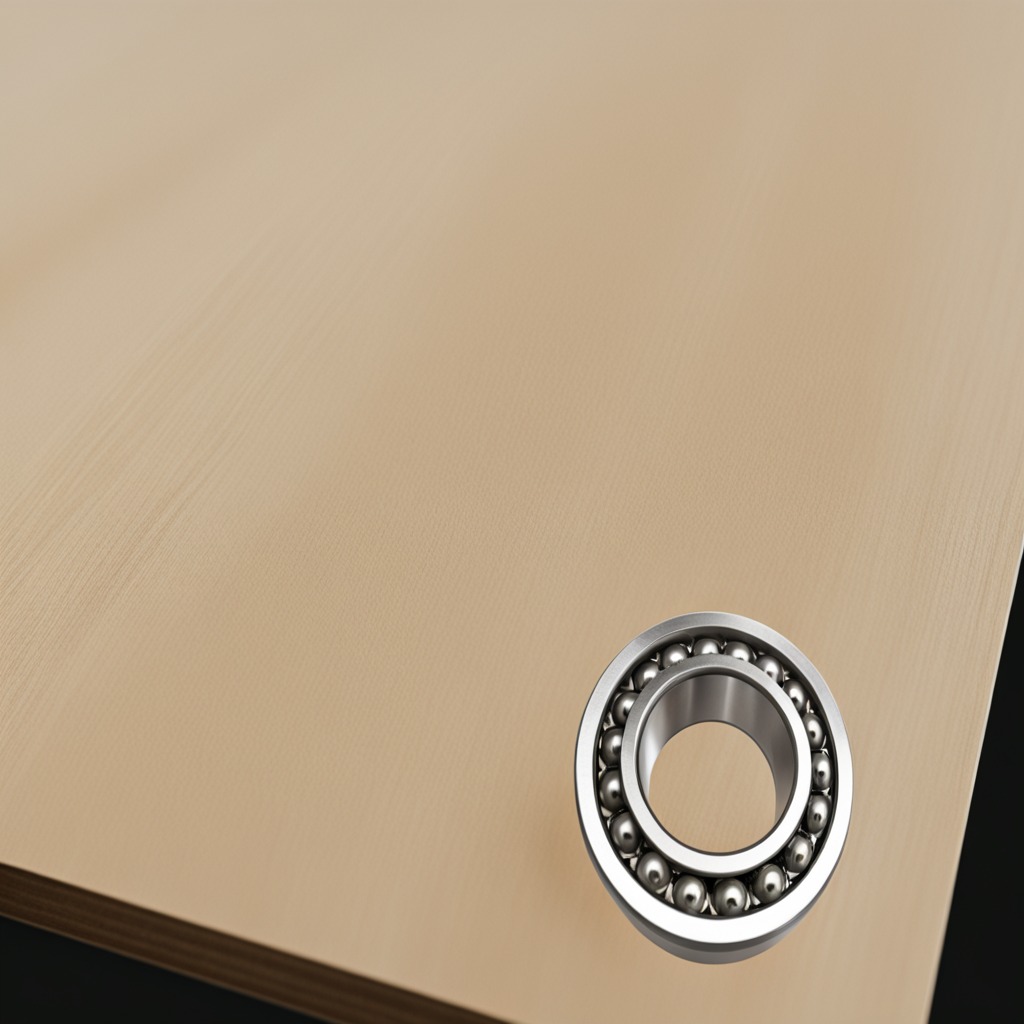
A metal ball bearing lies on the plywood surface in the workshop.